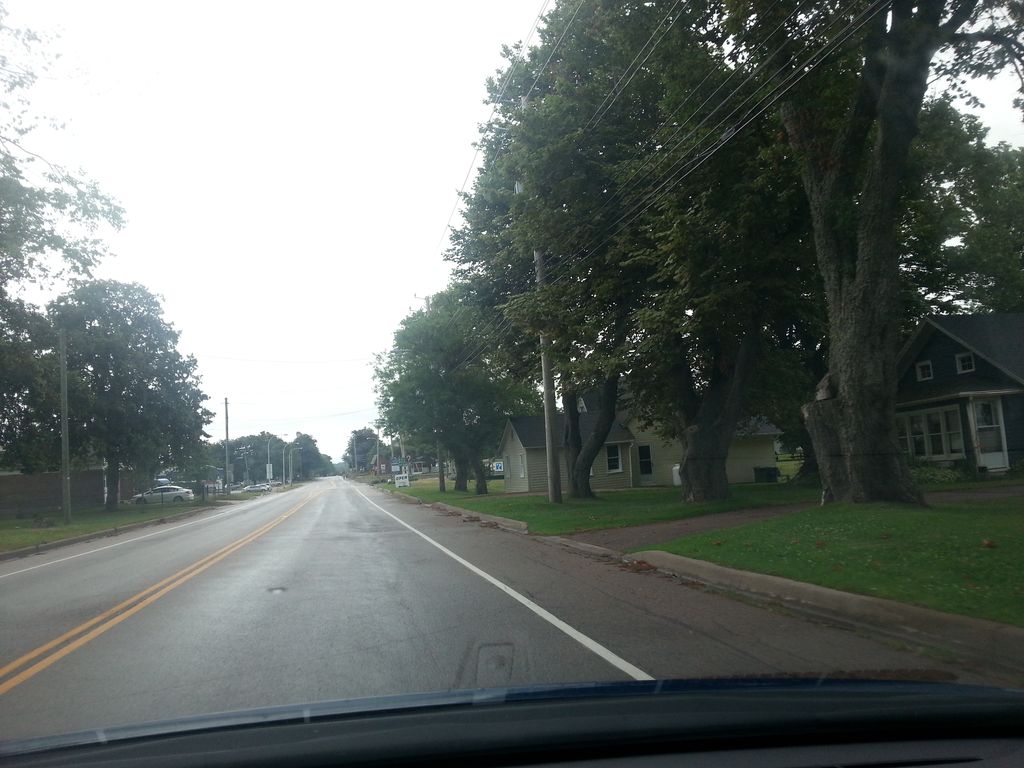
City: charlottetown